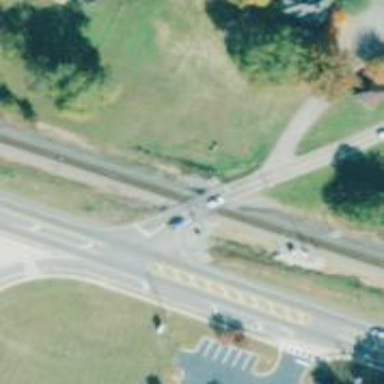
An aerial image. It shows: Level crossing with lights on the railway.